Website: crate-barrel
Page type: receipt
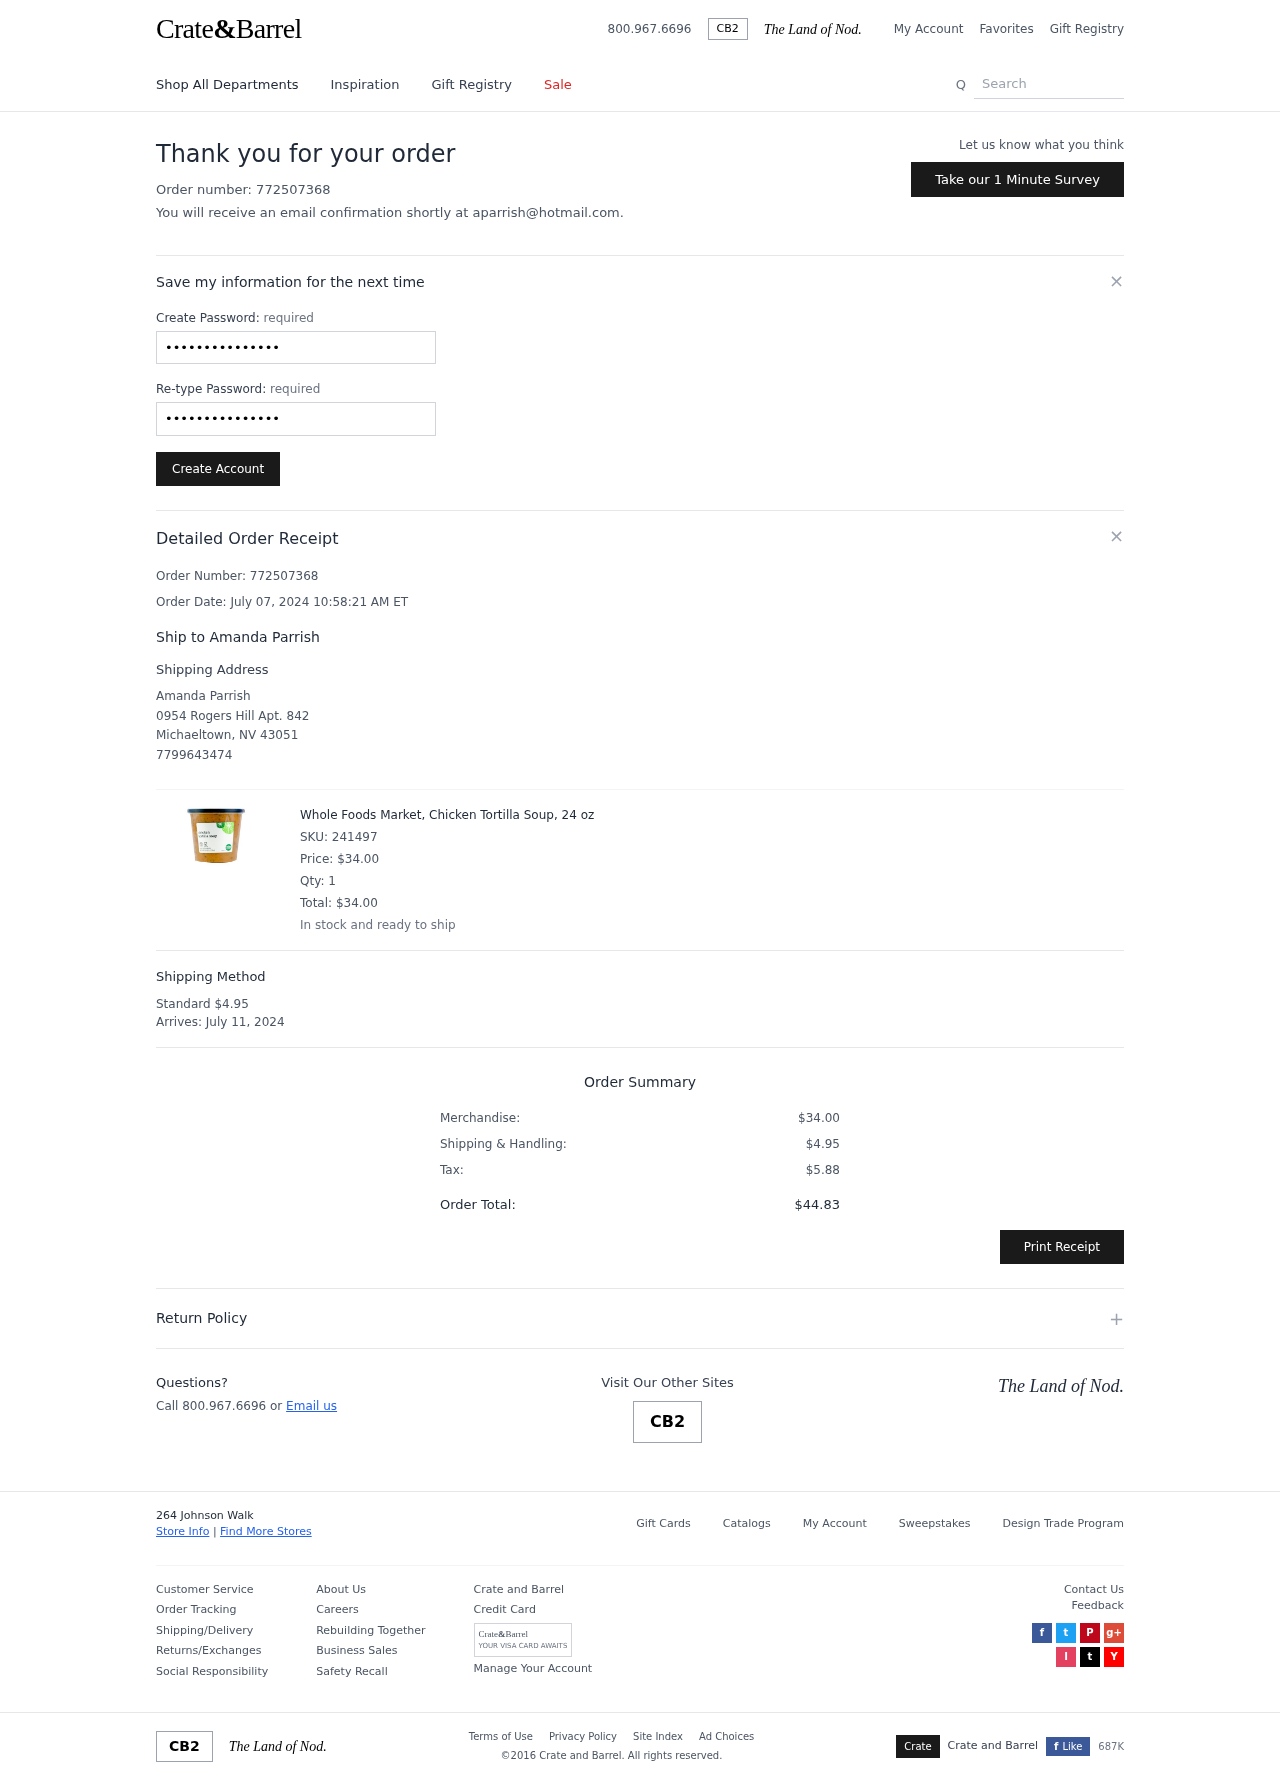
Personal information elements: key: PII_CITY
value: Michaeltown
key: PII_EMAIL
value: aparrish@hotmail.com
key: PII_FULLNAME
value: Amanda Parrish
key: PII_FULLNAME
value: Ship to Amanda Parrish
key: PII_PHONE
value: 7799643474
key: PII_POSTCODE
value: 43051
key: PII_STATE_ABBR
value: NV
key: PII_STREET
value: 0954 Rogers Hill Apt. 842
Product elements: key: PRODUCT1_NAME
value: Whole Foods Market, Chicken Tortilla Soup, 24 oz
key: PRODUCT1_PRICE
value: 34
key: PRODUCT1_QUANTITY
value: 1
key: PRODUCT1_SKU
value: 241497
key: PRODUCT1_TOTAL
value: $34.00
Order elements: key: ORDER_ID
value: Order Number: 772507368
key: ORDER_ID
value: Order number: 772507368
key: ORDER_DATE
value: Order Date: July 07, 2024 10:58:21 AM ET
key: ORDER_SHIPPING_COST
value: $4.95
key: ORDER_DELIVERY_DATE
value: July 11, 2024
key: ORDER_SUBTOTAL
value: $34.00
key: ORDER_TAX
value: $5.88
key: ORDER_TOTAL
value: $44.83
Search elements: key: HEADER_SEARCH
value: Search